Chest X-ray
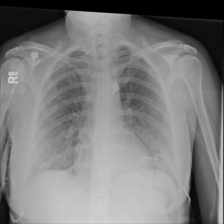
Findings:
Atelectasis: negative
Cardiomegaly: negative
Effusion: negative
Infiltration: negative
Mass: negative
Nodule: negative
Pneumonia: negative
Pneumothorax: negative
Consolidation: negative
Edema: negative
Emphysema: negative
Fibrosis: negative
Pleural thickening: negative
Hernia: negative